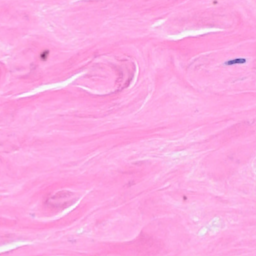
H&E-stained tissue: Breast